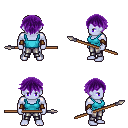
a pixel art fantasy rpg character, male body template, dark elf, purple skin, teal pirate shirt, metal pants, purple short bangs hairstyle, cloth bracers, spear, four views (front, back, left, right), 2x2 character sprite sheet, small pixel art, hard edges, no anti-aliasing